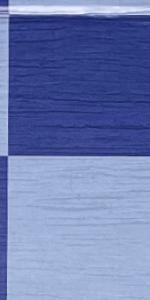
Label: Empty